Question: Does "Create project from existing sample" modify in the original sample project files?
If so, what is the best way to "Create project from existing sample" modifying anything in the original sample project files?
(I am assuming project duplication is involved, but step-by-step instructions would be very helpful for future Android-newbies)
The following is a snapshot of the options available, to further clarify my question:

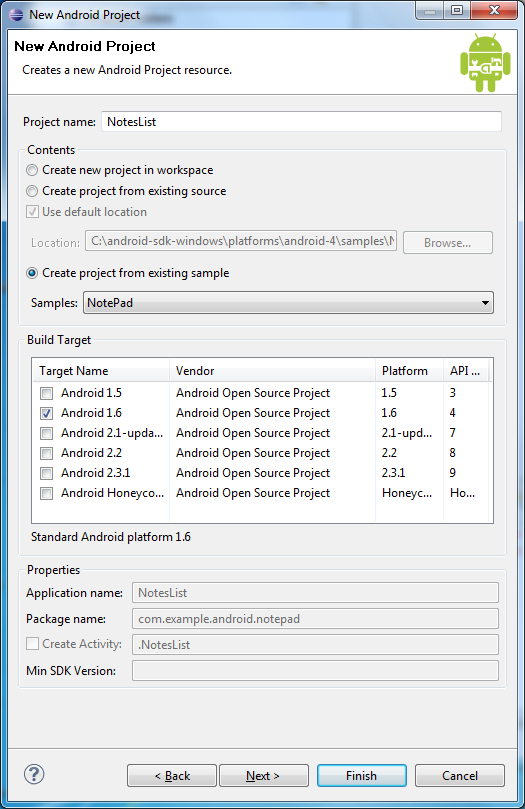
Answer: The short answer to this question is <URL>.
An excellent analysis of this is provided in the "Yes" link above,